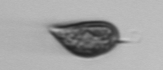
Label: Prorocentrum_triestinum